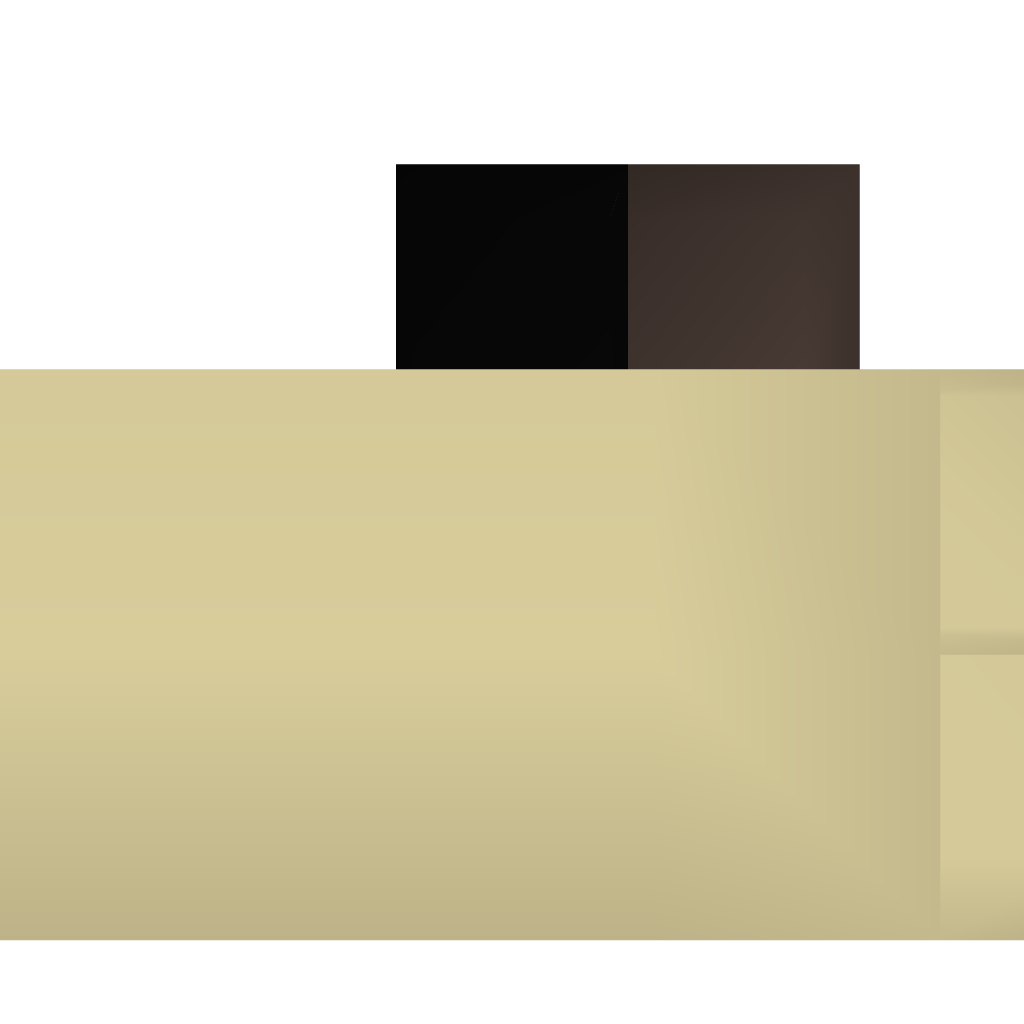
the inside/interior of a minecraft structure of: Never Night Cube